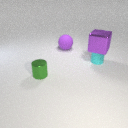
large purple rubber sphere to the right of small green metal cylinder